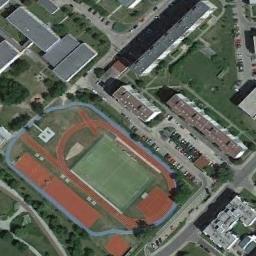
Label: ground_track_field